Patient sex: M
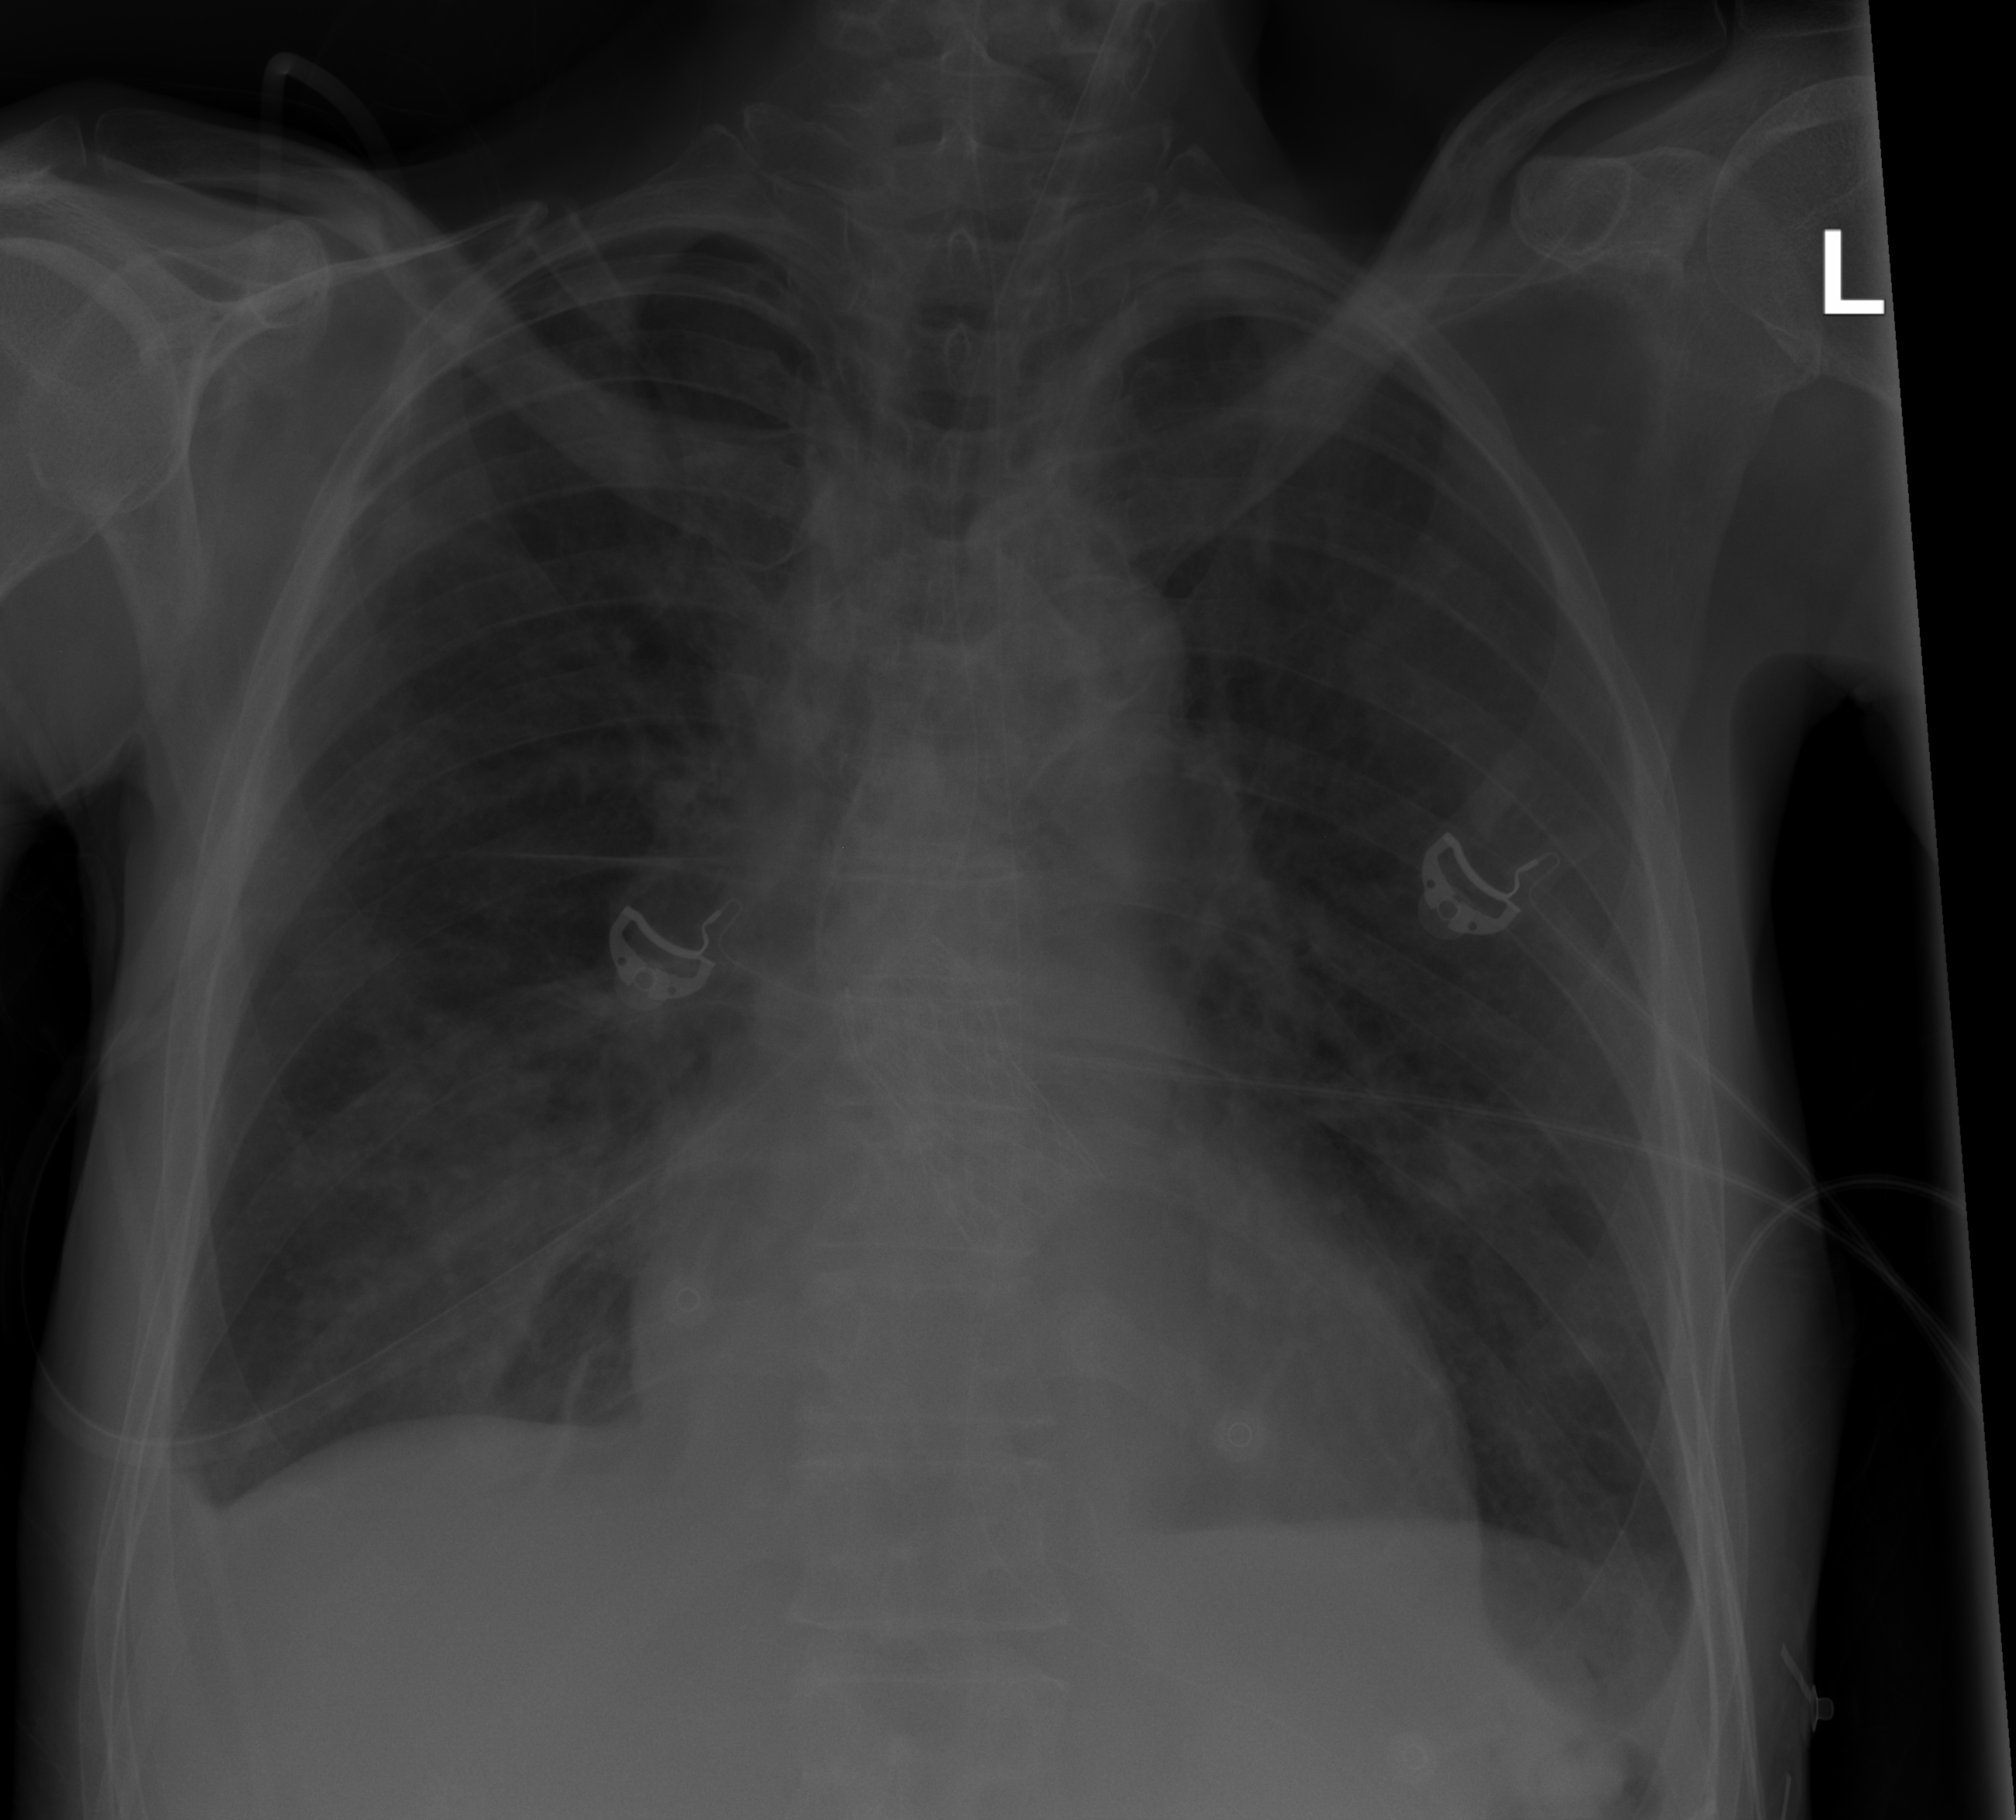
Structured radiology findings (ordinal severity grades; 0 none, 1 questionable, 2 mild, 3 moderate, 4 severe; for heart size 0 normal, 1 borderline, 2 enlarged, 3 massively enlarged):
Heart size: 2
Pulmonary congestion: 2
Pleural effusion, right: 2
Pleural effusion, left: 2
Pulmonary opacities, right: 2
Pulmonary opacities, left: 0
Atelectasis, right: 2
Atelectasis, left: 2